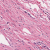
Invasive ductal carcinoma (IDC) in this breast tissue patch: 0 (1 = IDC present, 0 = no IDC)